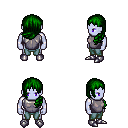
a pixel art fantasy rpg character, male body template, dark elf, purple skin, steel chest armor, teal pants, green left-swept hairstyle, metal boots, four views (front, back, left, right), 2x2 character sprite sheet, small pixel art, hard edges, no anti-aliasing